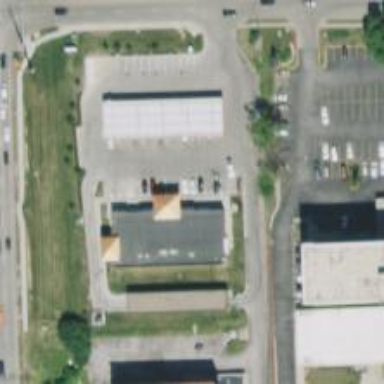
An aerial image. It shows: Convenience shop.